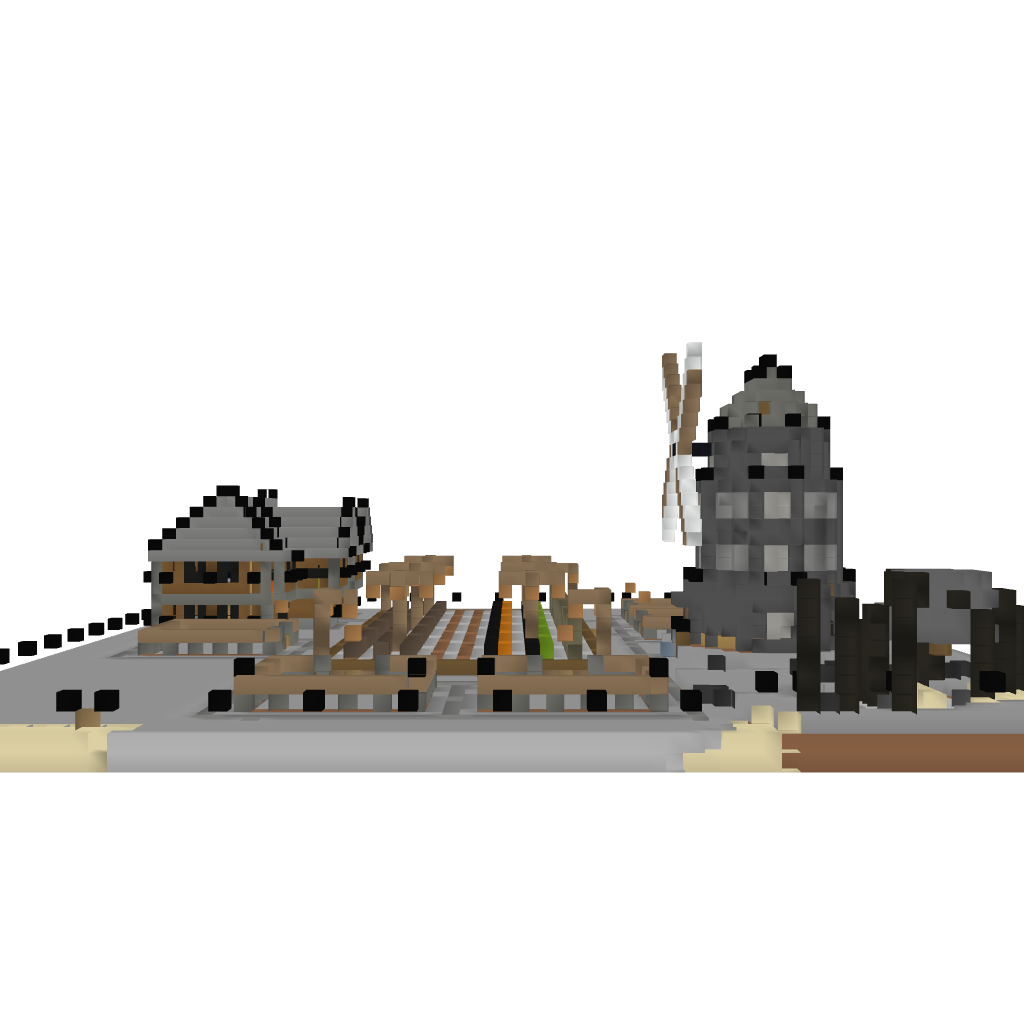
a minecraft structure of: NoreII´s Farm